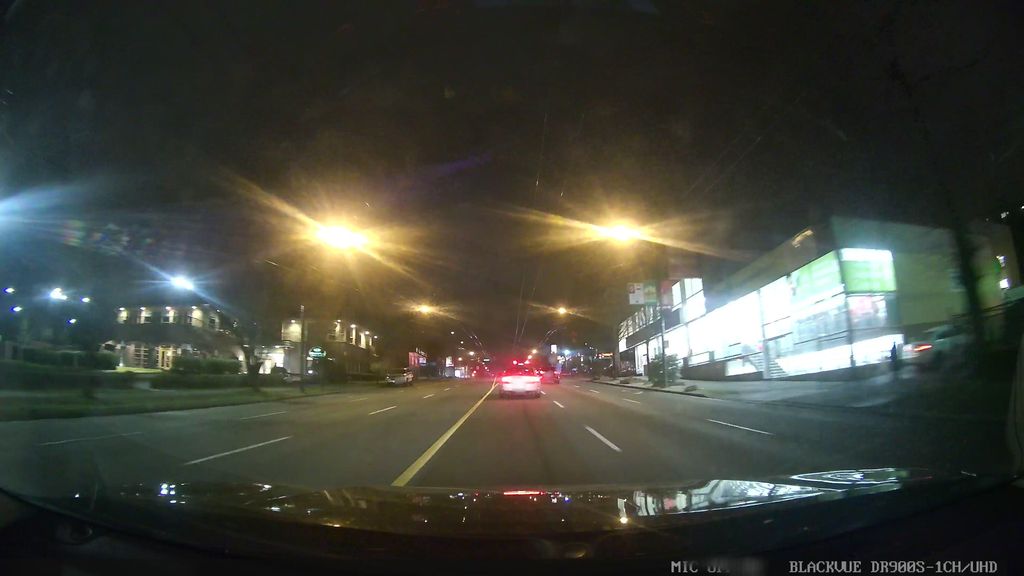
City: vancouver